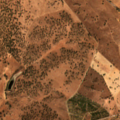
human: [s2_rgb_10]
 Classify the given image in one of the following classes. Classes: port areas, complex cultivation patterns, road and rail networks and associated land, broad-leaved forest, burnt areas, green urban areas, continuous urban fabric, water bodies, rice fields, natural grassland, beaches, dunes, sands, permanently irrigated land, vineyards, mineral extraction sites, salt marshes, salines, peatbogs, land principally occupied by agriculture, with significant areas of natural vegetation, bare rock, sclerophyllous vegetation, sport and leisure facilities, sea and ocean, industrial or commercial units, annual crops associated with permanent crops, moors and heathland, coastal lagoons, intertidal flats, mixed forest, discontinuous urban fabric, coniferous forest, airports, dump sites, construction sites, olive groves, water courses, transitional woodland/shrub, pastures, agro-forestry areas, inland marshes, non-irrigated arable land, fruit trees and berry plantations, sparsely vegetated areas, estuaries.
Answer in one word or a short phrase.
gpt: non-irrigated arable land, agro-forestry areas, broad-leaved forest, transitional woodland/shrub